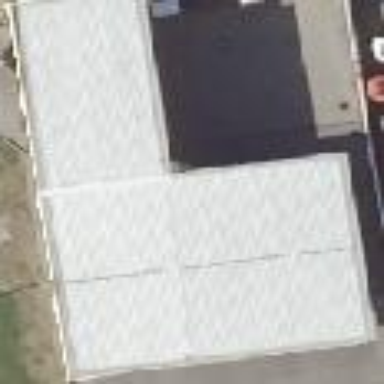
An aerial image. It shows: View of roof of building.